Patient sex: F
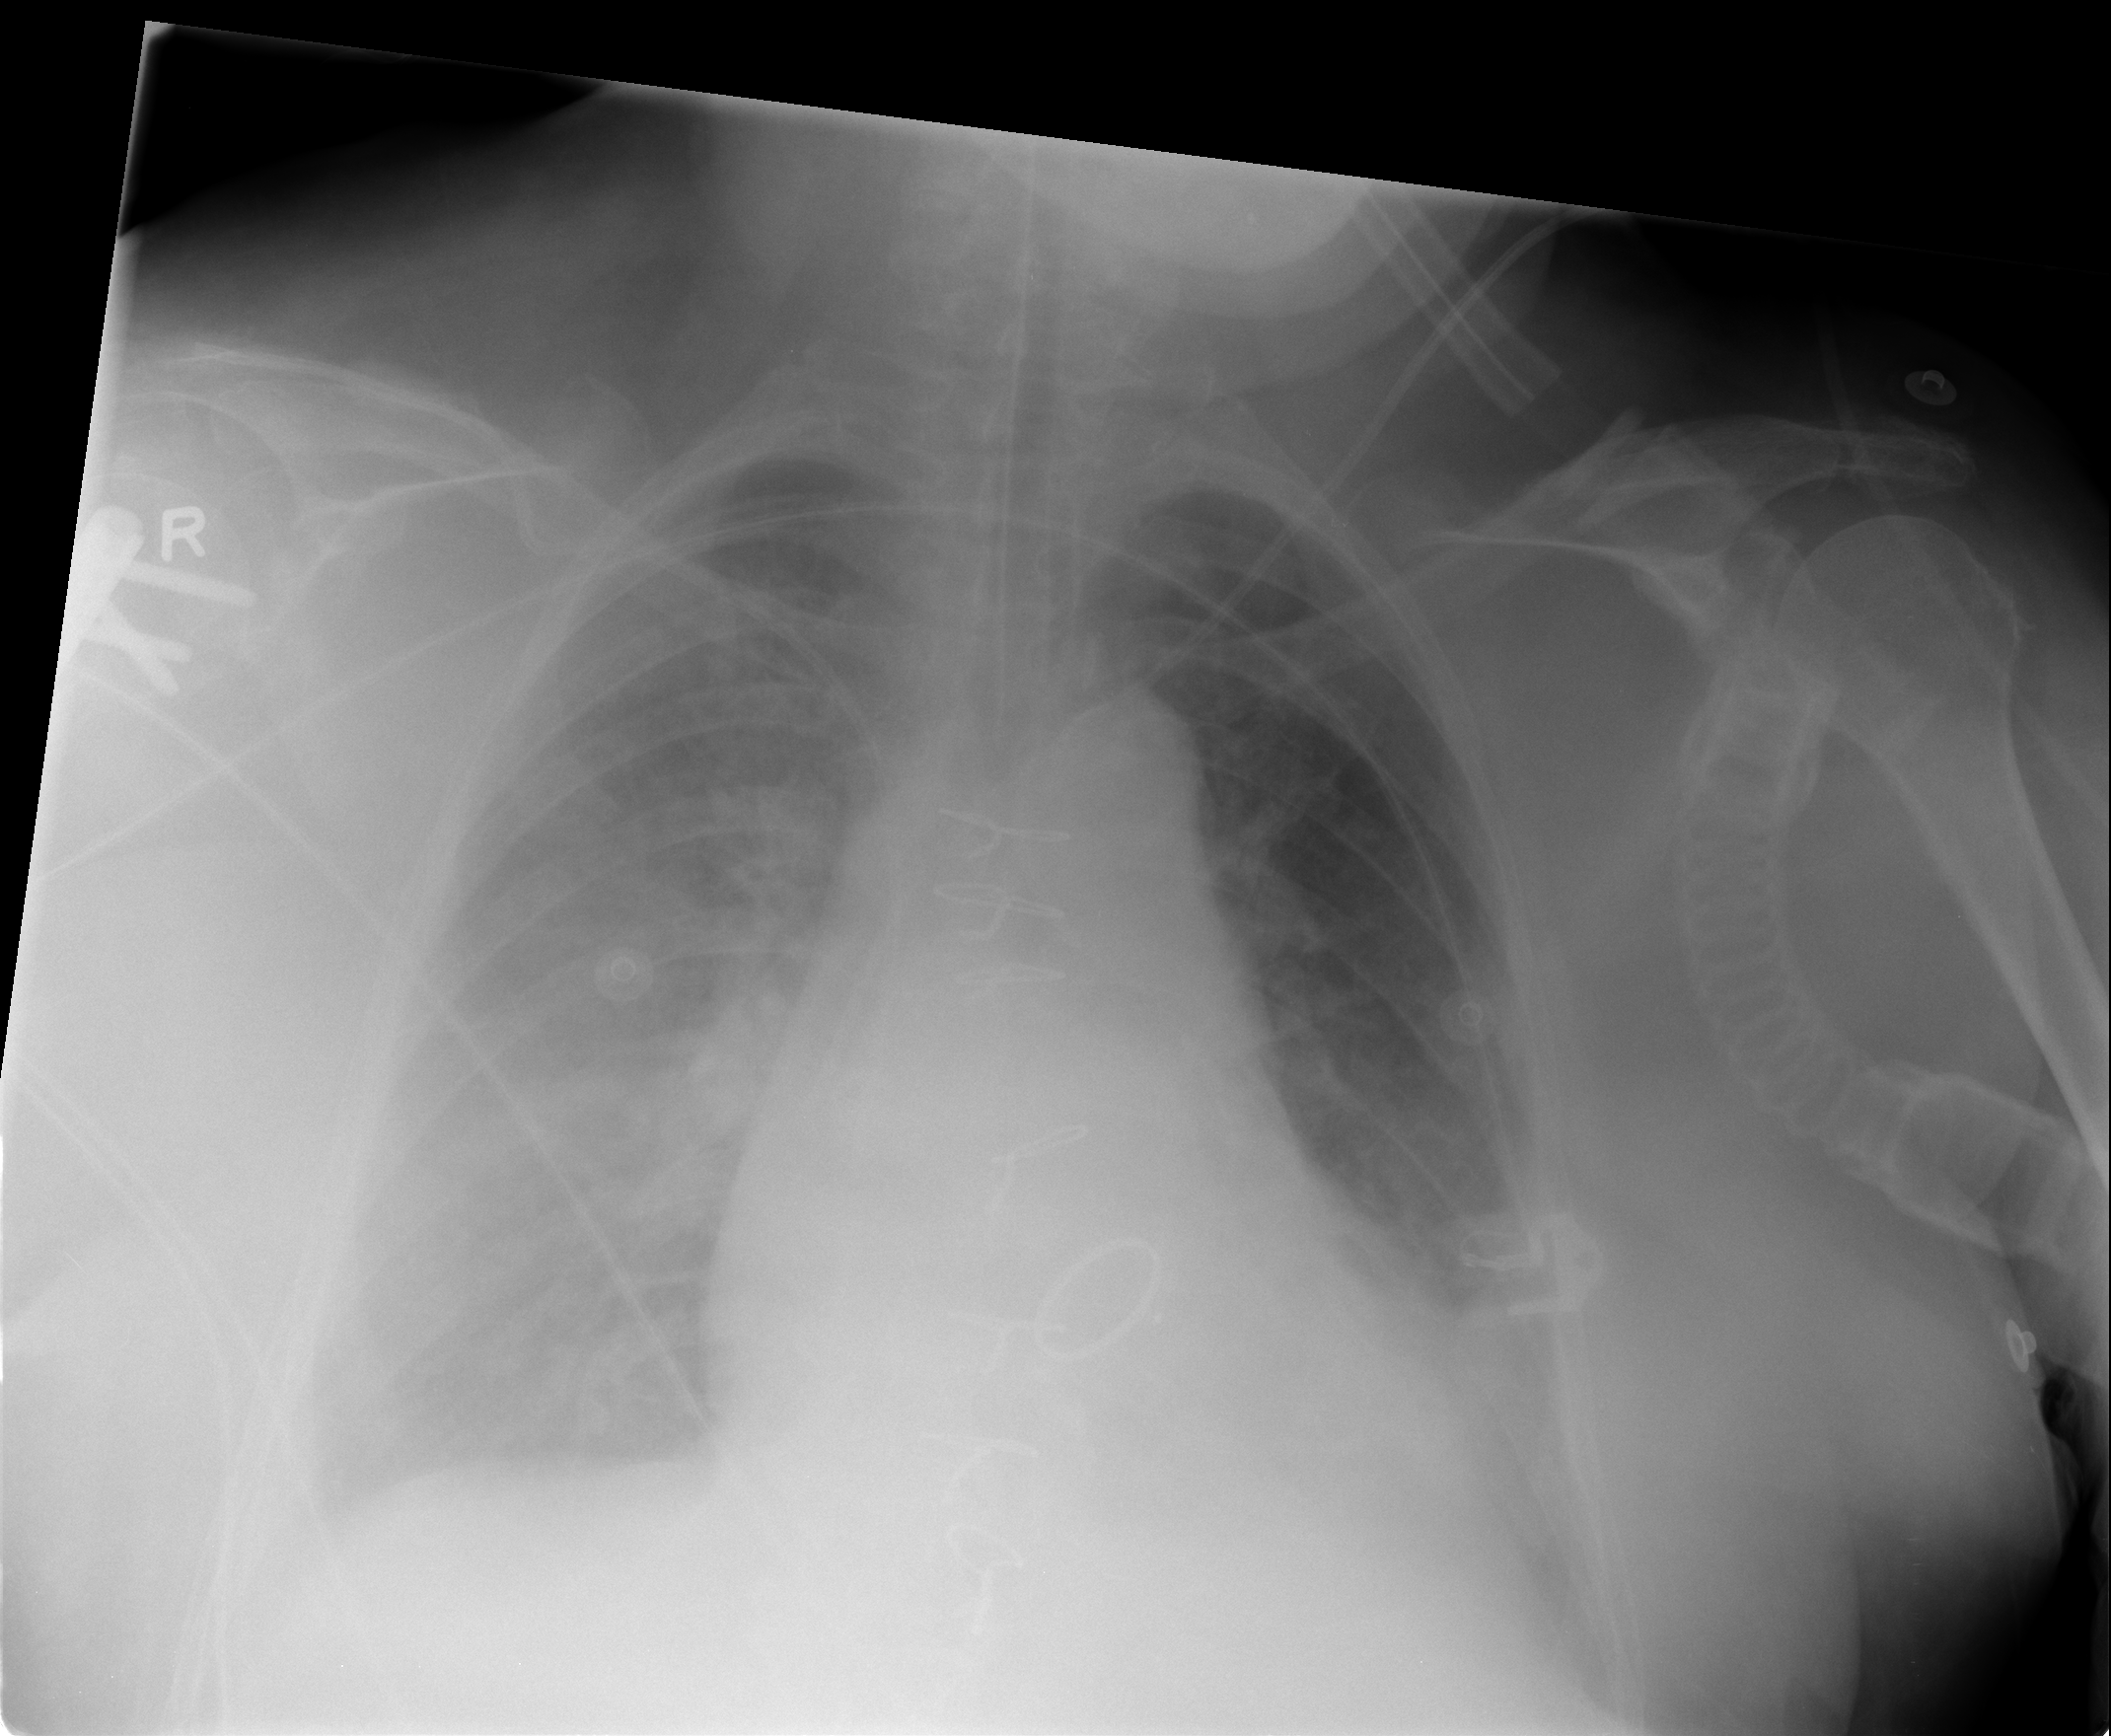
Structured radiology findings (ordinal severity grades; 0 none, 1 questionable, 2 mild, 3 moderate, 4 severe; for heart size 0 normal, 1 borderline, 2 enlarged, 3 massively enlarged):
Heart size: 2
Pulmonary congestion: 3
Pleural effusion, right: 3
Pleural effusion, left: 2
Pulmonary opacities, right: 0
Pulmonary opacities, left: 0
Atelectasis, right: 2
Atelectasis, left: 2